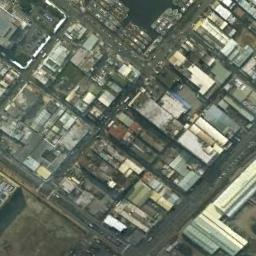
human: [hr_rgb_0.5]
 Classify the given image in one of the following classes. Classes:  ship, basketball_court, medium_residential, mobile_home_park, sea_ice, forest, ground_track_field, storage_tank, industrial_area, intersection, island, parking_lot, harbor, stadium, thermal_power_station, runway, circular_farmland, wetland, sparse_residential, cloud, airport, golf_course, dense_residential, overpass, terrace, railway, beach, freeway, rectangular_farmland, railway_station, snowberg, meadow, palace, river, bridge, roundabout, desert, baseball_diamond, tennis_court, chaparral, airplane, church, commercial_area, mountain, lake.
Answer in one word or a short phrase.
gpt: industrial_area